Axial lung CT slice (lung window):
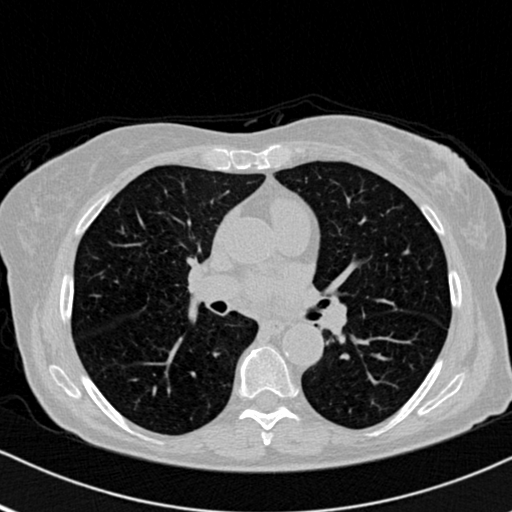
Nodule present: no